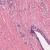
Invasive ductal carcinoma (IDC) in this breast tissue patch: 0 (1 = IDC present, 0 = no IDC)